Question: I am getting this error while installing the Oracle database 11g
it giving me an error Checking For Oracle XE Service instance FAILED

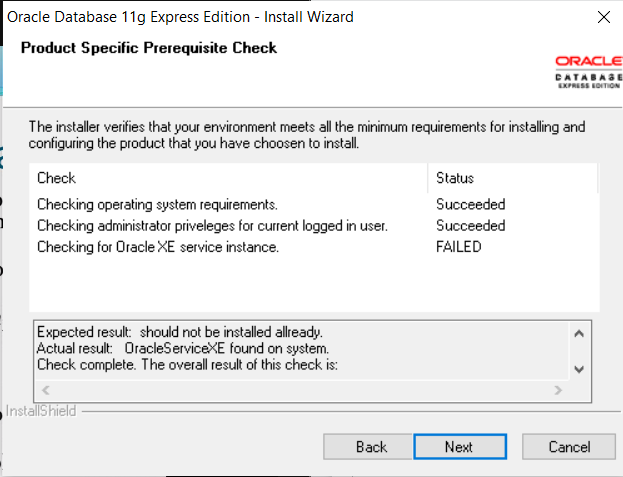
Answer: The OracleServiceXE is probably a remnant of a previous install. You'll need to remove it using the 'sc' command:
'''
sc delete OracleServiceXE
'''
Make sure you run the command as Administrator.